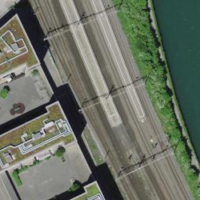
EUNIS habitat code: 57
Species observed at this site:
Eristalis tenax
Cygnus olor
Symphoricarpos albus
Fulica atra